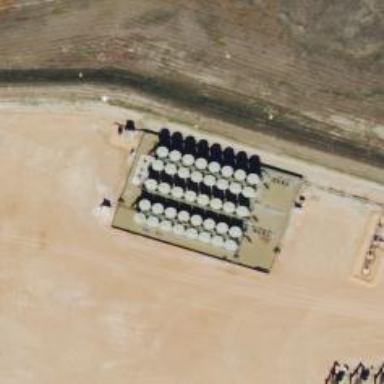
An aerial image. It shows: Storage tank that is man-made.